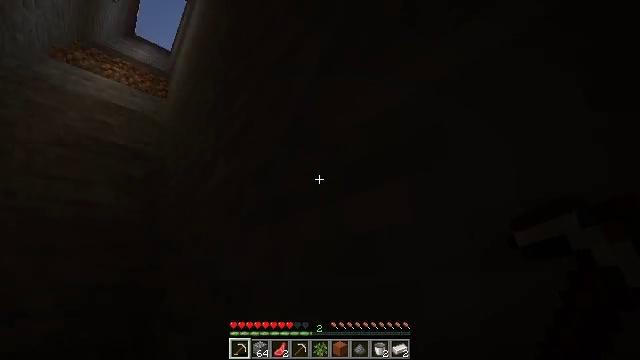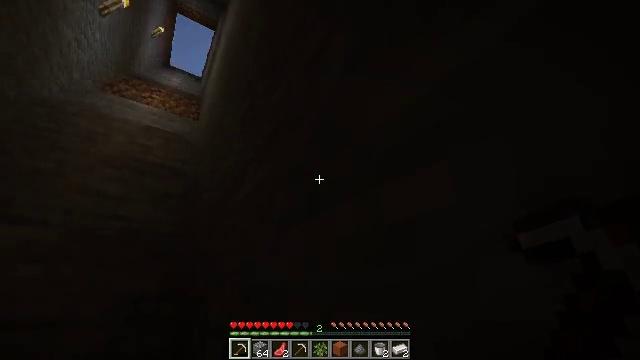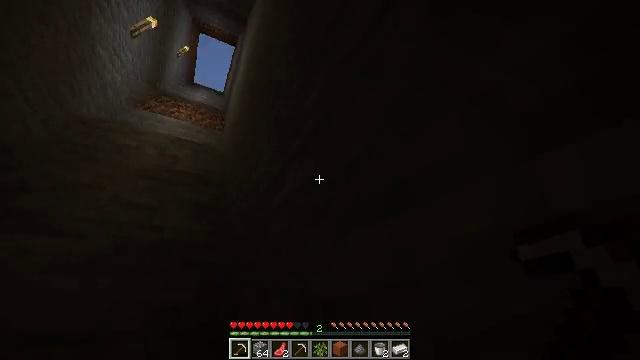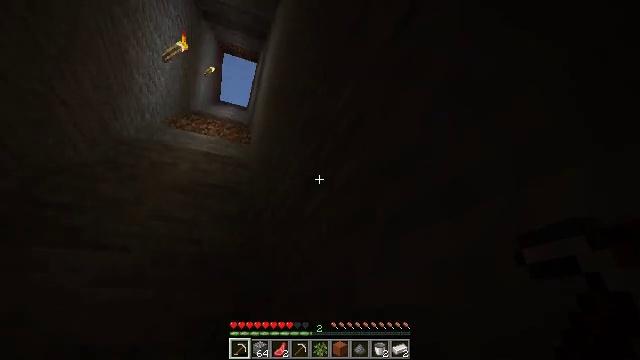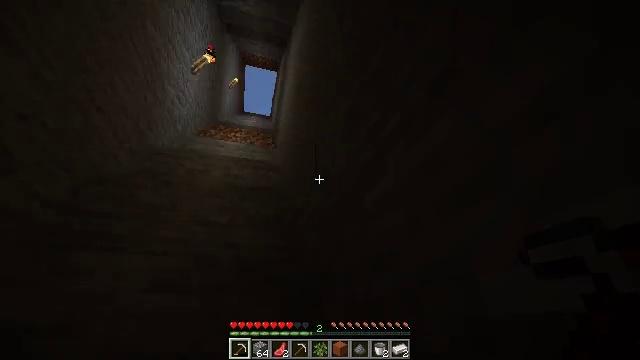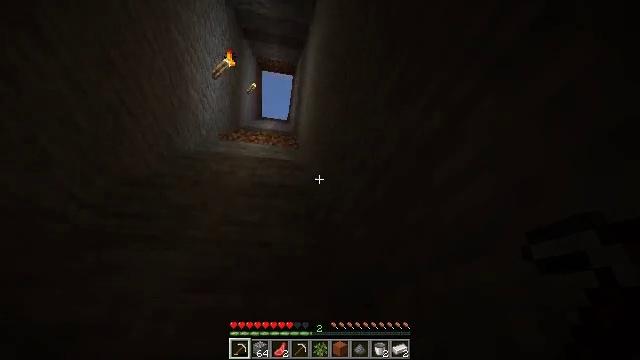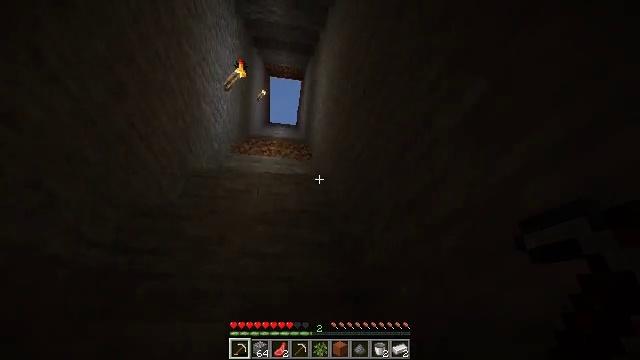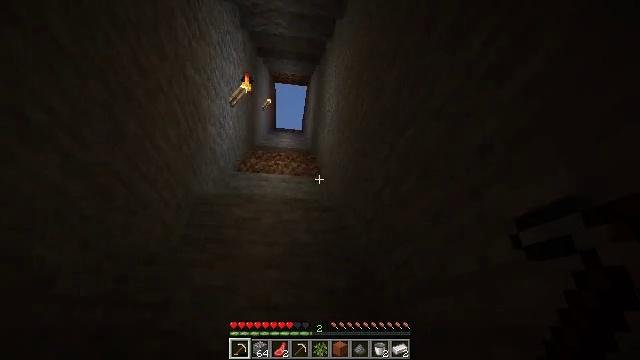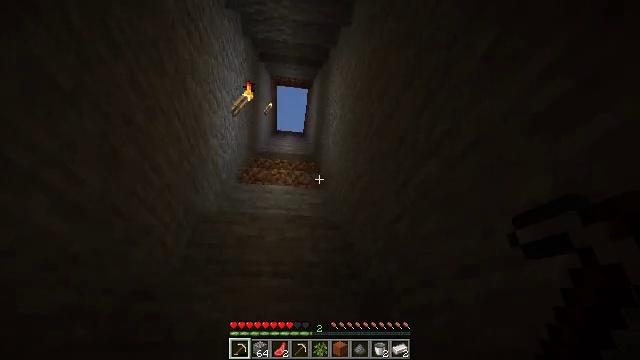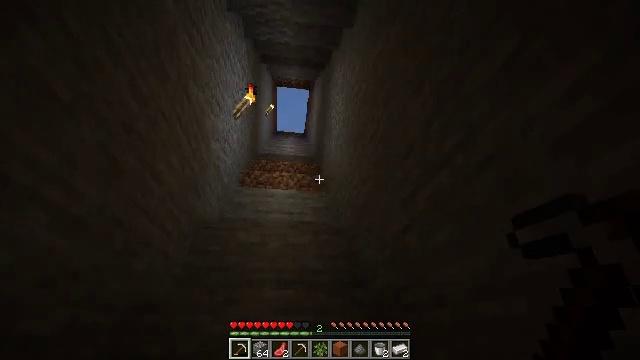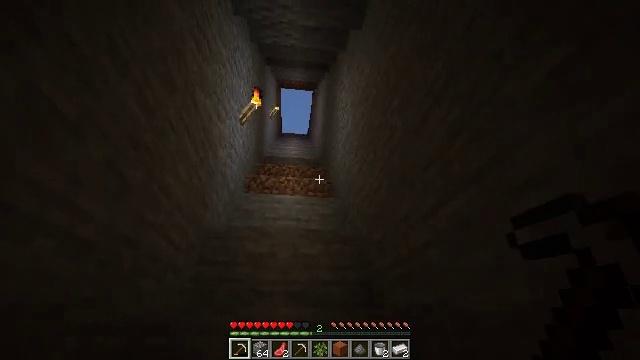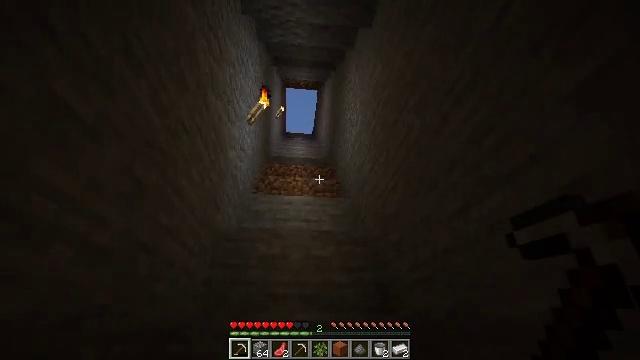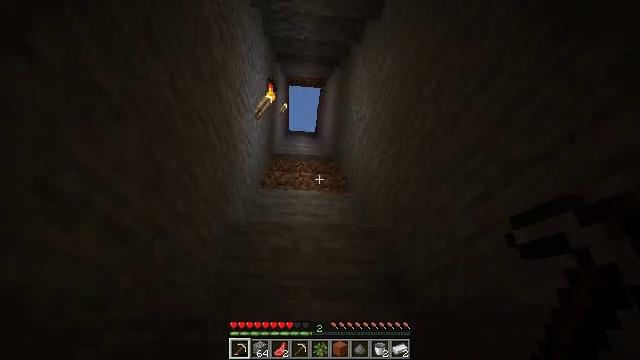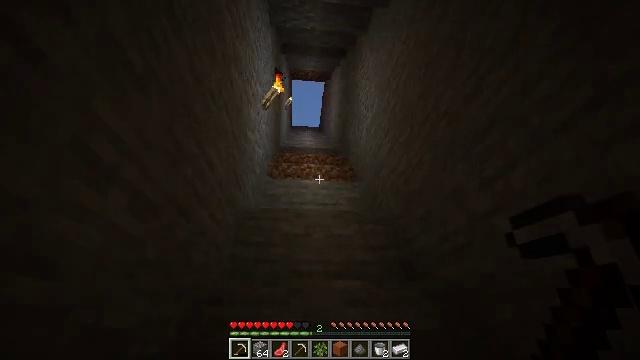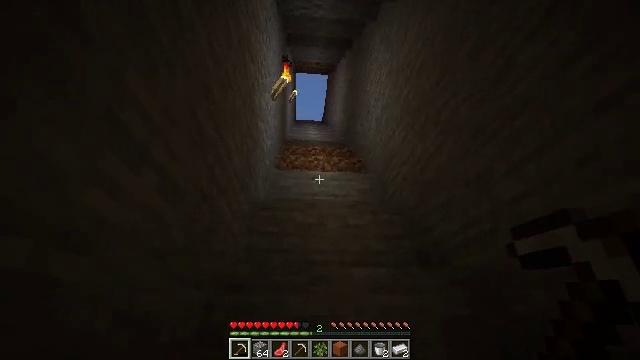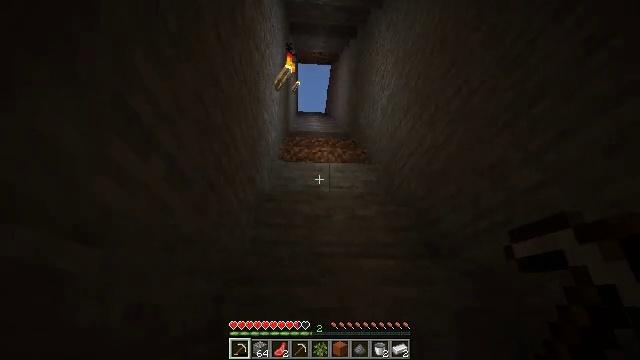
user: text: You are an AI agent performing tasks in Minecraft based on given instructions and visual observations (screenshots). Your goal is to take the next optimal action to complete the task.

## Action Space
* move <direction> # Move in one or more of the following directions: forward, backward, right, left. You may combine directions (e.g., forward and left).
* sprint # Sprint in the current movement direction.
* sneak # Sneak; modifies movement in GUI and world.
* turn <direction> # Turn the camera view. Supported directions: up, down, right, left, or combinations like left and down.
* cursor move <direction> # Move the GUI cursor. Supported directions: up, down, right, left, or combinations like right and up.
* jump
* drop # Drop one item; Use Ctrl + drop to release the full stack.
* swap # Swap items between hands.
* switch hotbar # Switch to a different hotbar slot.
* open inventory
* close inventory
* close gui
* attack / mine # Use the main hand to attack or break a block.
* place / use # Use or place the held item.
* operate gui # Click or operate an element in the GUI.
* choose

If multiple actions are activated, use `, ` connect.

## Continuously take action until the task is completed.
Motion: motion action
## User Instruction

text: Hunt the skeleton.
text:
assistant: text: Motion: move forward, turn left and up
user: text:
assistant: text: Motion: move forward and move left, turn left and up
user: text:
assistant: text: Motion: move forward and move left, turn left and up
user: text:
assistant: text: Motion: move forward and move left, turn left and up
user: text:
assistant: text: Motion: move forward and move left, turn left
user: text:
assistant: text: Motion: move forward and move left, turn left, jump
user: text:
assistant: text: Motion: move forward and move left, turn left, jump
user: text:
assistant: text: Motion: move forward and move left, jump
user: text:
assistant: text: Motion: move forward and move left, jump
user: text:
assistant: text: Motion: move forward and move left, jump
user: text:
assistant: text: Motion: move forward and move left, turn left, jump
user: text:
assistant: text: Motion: move forward and move left
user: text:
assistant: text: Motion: move forward and move left
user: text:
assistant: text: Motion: move forward and move left
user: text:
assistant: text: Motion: move forward and move left, turn down
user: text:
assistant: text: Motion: move forward, turn down
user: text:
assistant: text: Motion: move forward, turn down
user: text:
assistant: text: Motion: move forward, turn down
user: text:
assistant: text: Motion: move forward, turn down, jump
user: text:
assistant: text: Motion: move forward, turn down, jump
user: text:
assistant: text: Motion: move forward, turn down, jump
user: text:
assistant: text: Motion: move forward, turn left and down, jump
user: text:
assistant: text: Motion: move forward, turn left and down, jump
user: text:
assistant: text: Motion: move forward, turn left and down
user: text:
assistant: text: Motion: move forward, turn left and down
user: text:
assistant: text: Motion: move forward, turn left and down
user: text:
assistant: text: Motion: move forward, turn left and down
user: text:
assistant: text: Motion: move forward, turn left and down
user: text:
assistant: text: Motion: move forward, turn left and down
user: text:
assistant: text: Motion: move forward, turn left and down